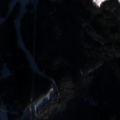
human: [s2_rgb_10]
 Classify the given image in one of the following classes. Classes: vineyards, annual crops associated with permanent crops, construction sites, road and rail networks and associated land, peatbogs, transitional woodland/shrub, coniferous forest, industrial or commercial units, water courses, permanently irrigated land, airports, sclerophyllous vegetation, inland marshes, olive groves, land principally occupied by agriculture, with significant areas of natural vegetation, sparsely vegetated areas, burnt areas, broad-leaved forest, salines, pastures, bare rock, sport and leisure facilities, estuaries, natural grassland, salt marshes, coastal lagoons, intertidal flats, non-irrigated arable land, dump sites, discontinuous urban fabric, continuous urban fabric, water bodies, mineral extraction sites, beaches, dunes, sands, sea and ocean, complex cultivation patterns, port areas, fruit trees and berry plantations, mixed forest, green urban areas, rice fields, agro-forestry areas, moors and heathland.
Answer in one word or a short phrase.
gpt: sport and leisure facilities, land principally occupied by agriculture, with significant areas of natural vegetation, coniferous forest